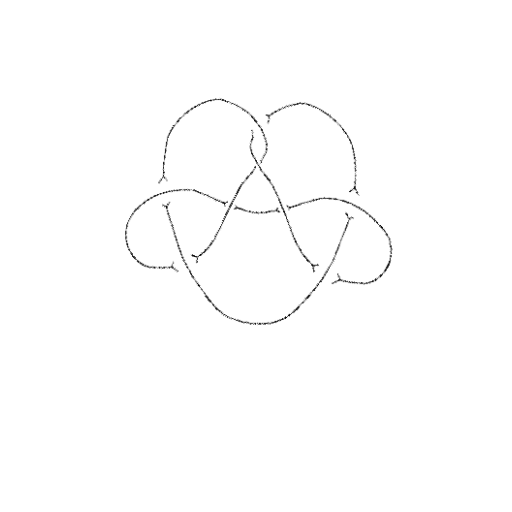
Crossing number: 8